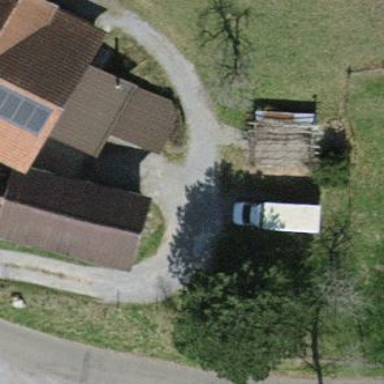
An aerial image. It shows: Shed building.